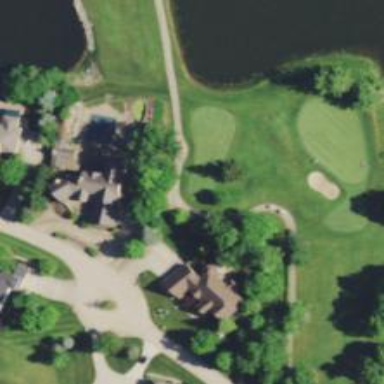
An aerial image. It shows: Path for both roads and golfers.